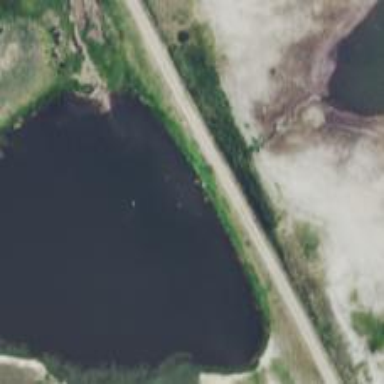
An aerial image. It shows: Reservoir.